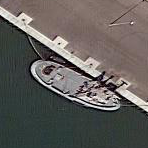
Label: civil